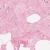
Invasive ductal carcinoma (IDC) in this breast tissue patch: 0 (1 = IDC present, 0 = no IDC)